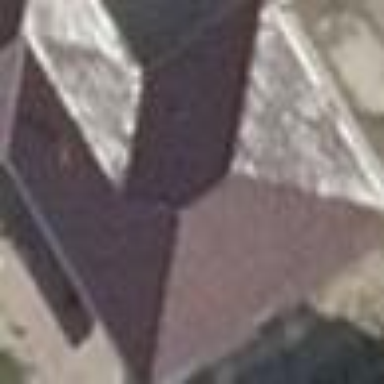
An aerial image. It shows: Part of building.